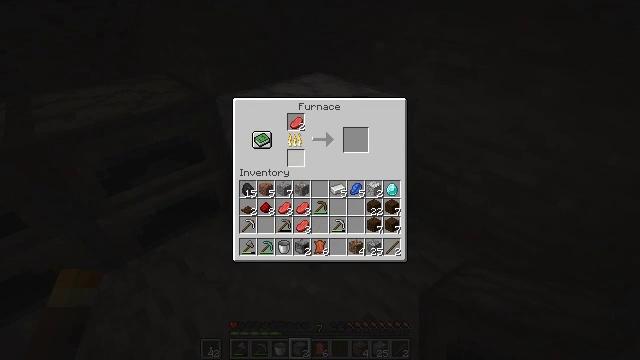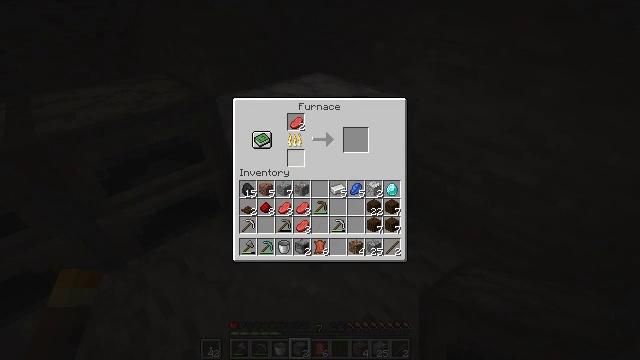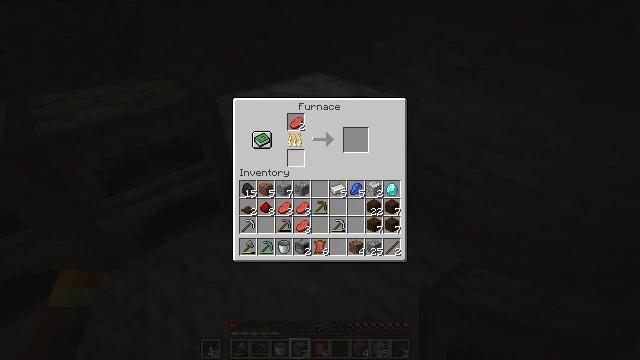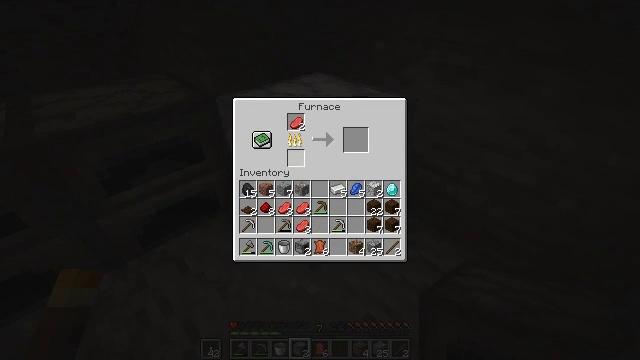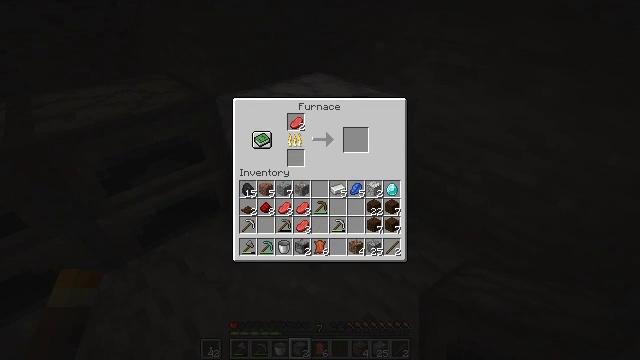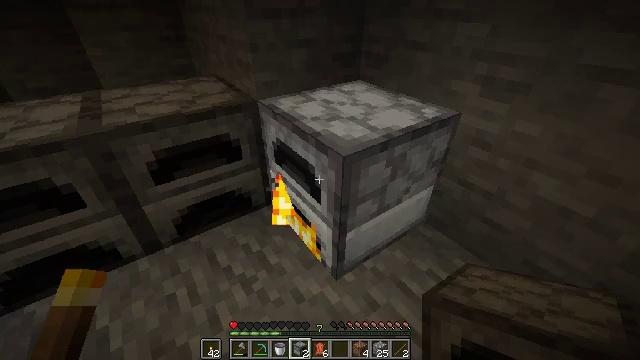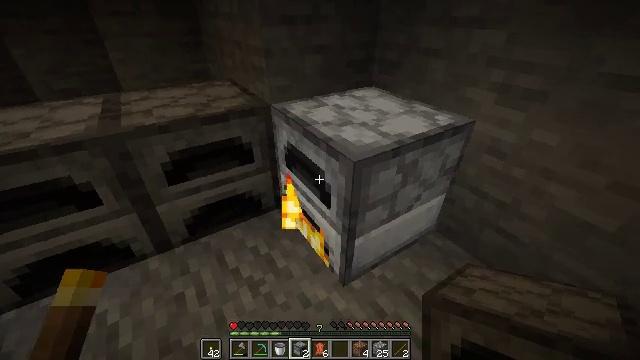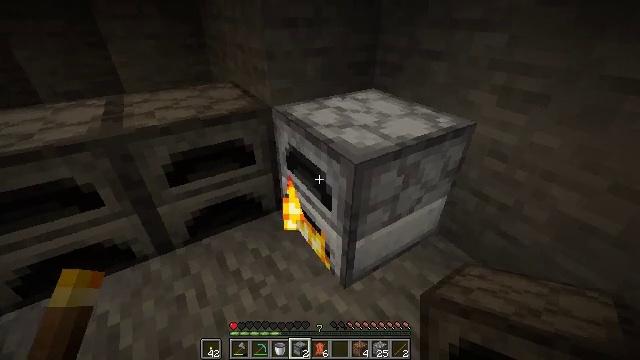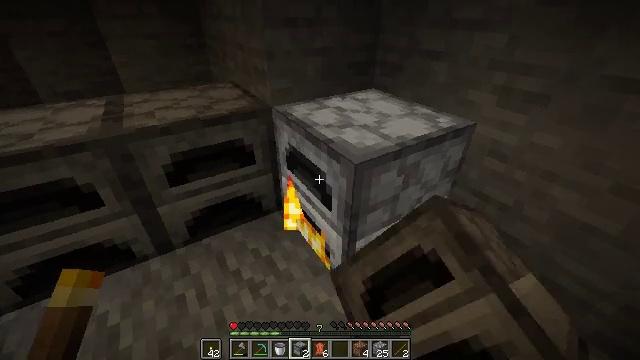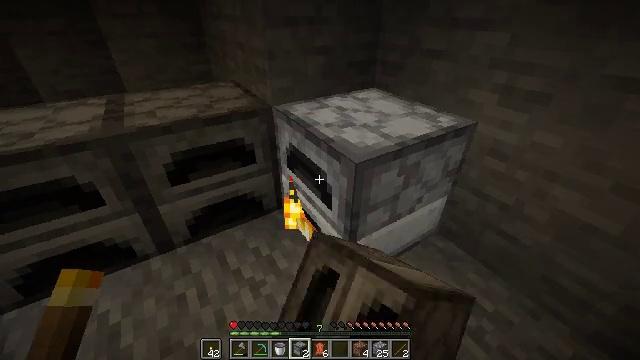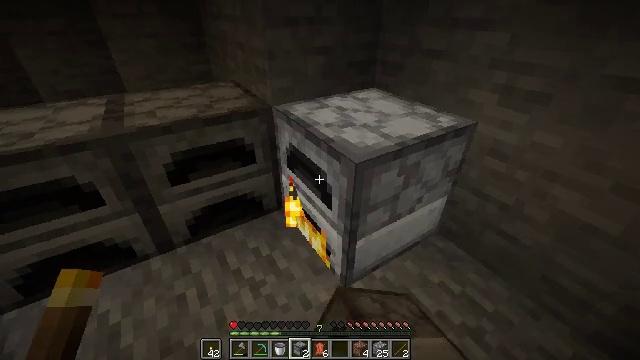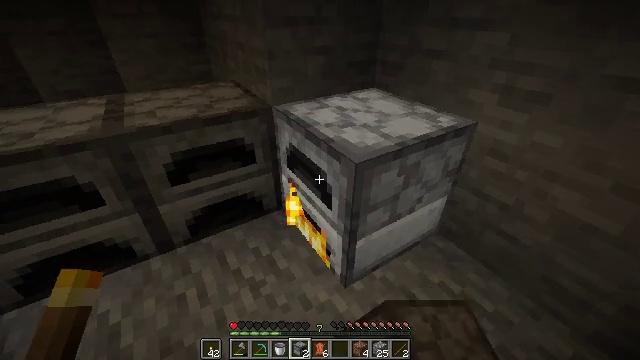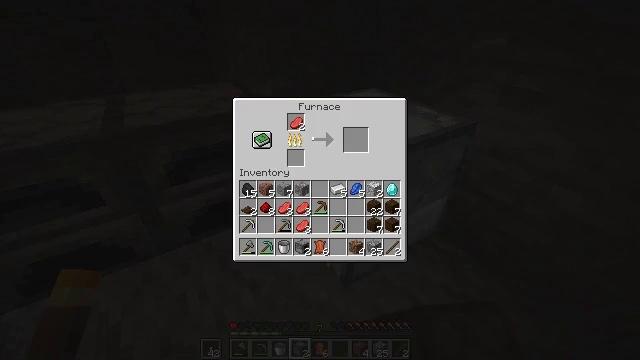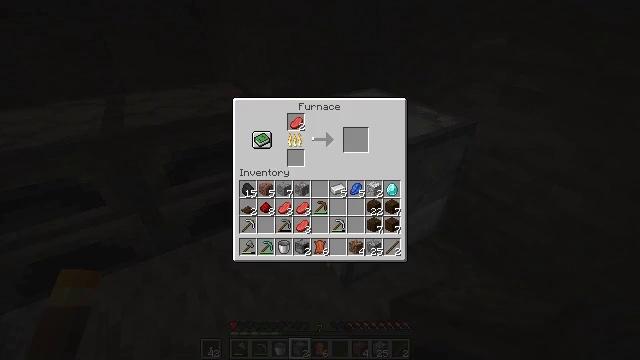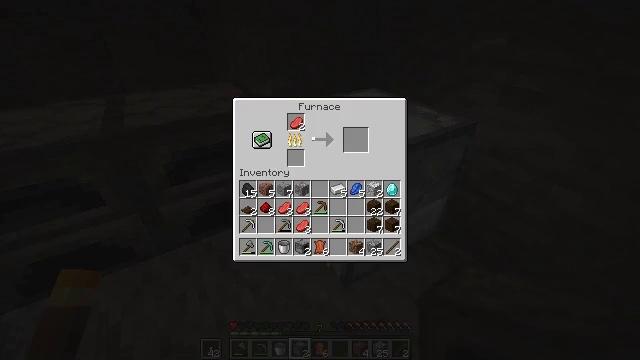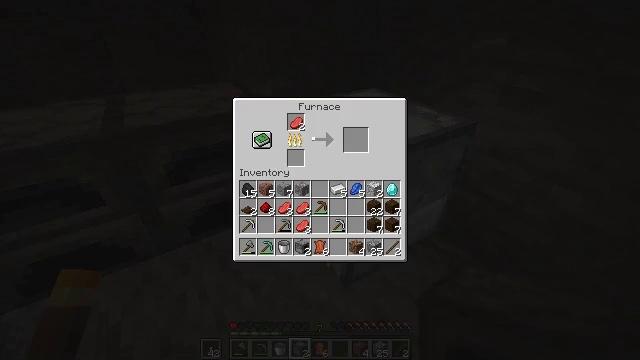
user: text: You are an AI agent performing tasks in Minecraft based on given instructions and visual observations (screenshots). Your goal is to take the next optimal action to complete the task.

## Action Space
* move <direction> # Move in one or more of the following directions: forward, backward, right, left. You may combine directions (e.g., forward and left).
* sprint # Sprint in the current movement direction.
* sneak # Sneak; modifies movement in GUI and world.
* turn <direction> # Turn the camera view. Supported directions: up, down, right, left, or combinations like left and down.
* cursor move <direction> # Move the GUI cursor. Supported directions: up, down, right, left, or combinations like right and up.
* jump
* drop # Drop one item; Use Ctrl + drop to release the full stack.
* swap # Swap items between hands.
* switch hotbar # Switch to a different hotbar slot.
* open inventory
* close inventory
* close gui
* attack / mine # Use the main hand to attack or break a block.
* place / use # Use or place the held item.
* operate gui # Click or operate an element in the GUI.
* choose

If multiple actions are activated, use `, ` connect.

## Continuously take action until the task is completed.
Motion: motion action
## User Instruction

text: Cook beef with the furnace.
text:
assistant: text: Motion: sneak, operate gui
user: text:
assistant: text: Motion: sneak, operate gui
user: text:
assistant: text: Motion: sneak
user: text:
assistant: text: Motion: sneak, cursor move left
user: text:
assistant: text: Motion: sneak, cursor move left and up
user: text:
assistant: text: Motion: turn left and up, close gui
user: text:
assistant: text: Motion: use / place
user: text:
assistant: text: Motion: use / place
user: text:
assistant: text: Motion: use / place
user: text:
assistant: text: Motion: use / place
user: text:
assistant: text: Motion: no_op
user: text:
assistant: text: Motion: cursor move left, open gui
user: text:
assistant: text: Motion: no_op
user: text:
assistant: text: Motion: cursor move left
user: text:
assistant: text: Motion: cursor move left
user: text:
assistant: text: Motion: cursor move down
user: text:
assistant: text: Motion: no_op
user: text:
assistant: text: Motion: close gui
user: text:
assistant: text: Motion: open inventory
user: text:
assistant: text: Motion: no_op
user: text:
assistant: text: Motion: turn left and up
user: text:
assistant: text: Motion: turn left and up
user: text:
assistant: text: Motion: turn left and up
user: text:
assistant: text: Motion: use / place
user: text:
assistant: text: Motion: use / place
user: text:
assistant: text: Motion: use / place
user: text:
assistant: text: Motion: use / place
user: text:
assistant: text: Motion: turn up, use / place
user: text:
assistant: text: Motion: no_op
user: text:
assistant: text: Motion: no_op